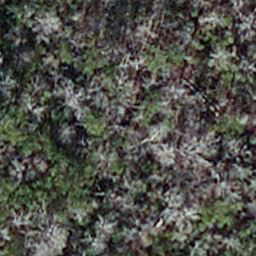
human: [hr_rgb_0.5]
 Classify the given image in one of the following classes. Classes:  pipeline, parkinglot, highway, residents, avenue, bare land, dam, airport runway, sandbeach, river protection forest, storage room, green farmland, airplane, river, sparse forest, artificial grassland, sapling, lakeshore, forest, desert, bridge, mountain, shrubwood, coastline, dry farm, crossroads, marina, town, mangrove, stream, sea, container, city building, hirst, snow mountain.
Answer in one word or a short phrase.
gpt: sapling